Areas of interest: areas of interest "Aozhihao Comprehensive Building"
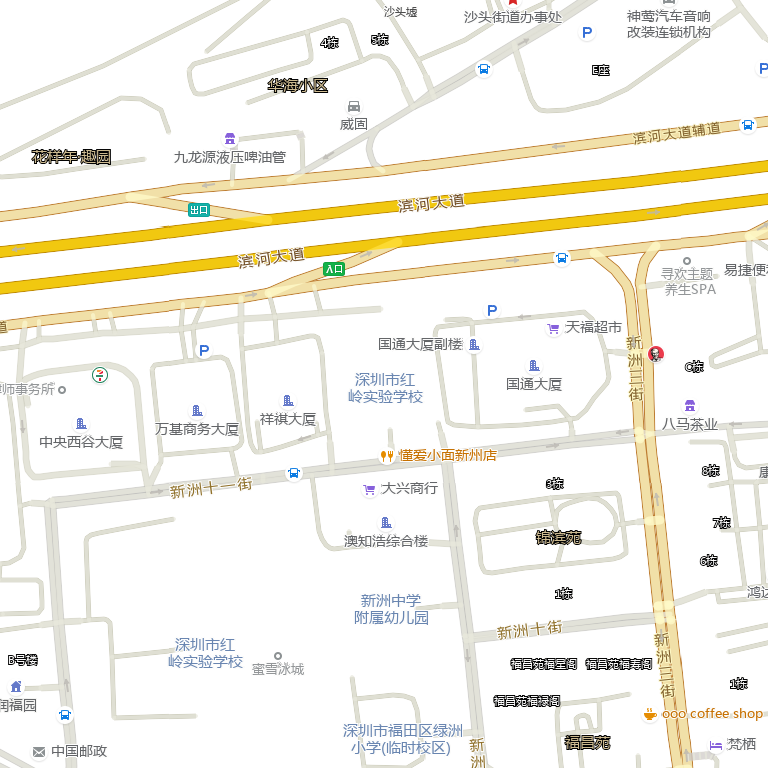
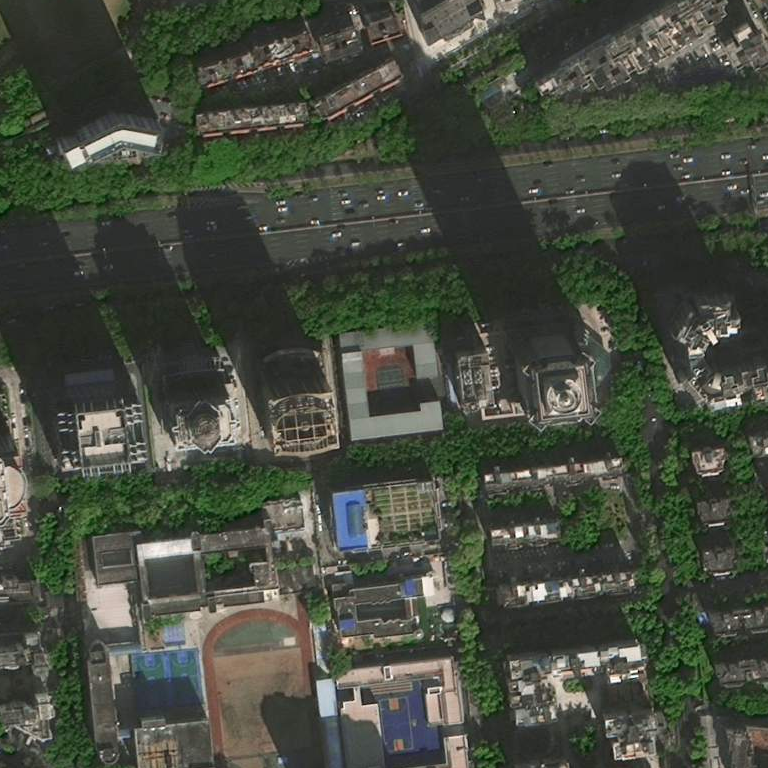